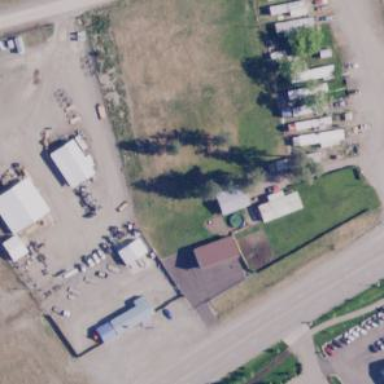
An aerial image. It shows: Residential area known as trailer park.